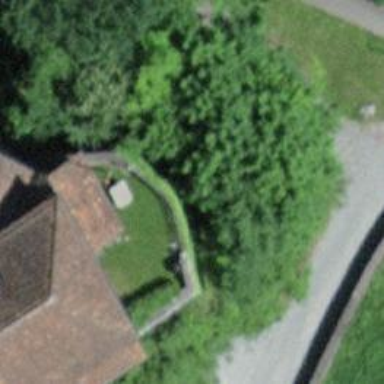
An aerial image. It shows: Retaining wall.